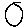
Label: moon